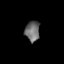
Tissue: lung
Cell type: Others
Senescence score: 0.2427
Nuclear area (px): 287
Mean DAPI intensity: 107.662